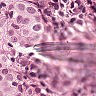
Metastatic tissue present: yes